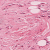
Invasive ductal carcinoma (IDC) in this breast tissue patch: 1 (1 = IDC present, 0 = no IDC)